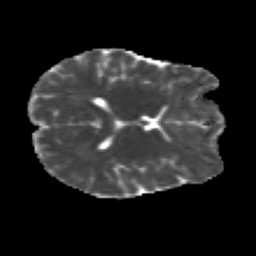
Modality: MD
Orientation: axial
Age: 21
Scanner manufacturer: siemens
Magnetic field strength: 3 T
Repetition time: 2.2 s
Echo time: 0.084 s